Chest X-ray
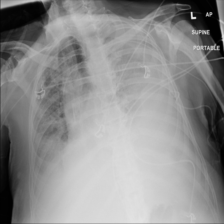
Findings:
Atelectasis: negative
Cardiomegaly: negative
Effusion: positive
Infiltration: positive
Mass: negative
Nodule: negative
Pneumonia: negative
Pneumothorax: negative
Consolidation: negative
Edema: negative
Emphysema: negative
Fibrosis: negative
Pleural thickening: negative
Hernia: negative